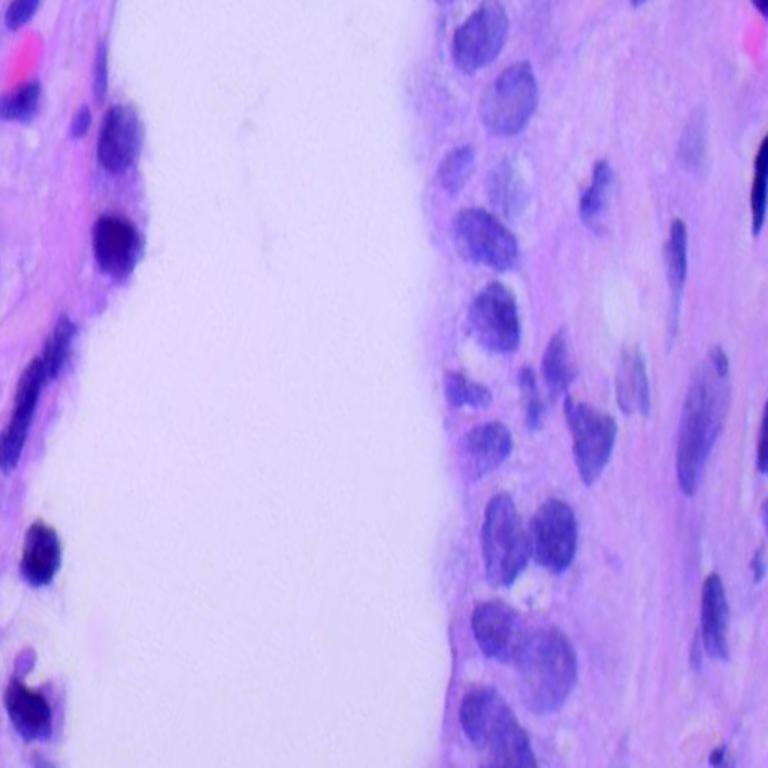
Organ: lung
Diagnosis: adenocarcinomas